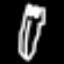
Label: fork